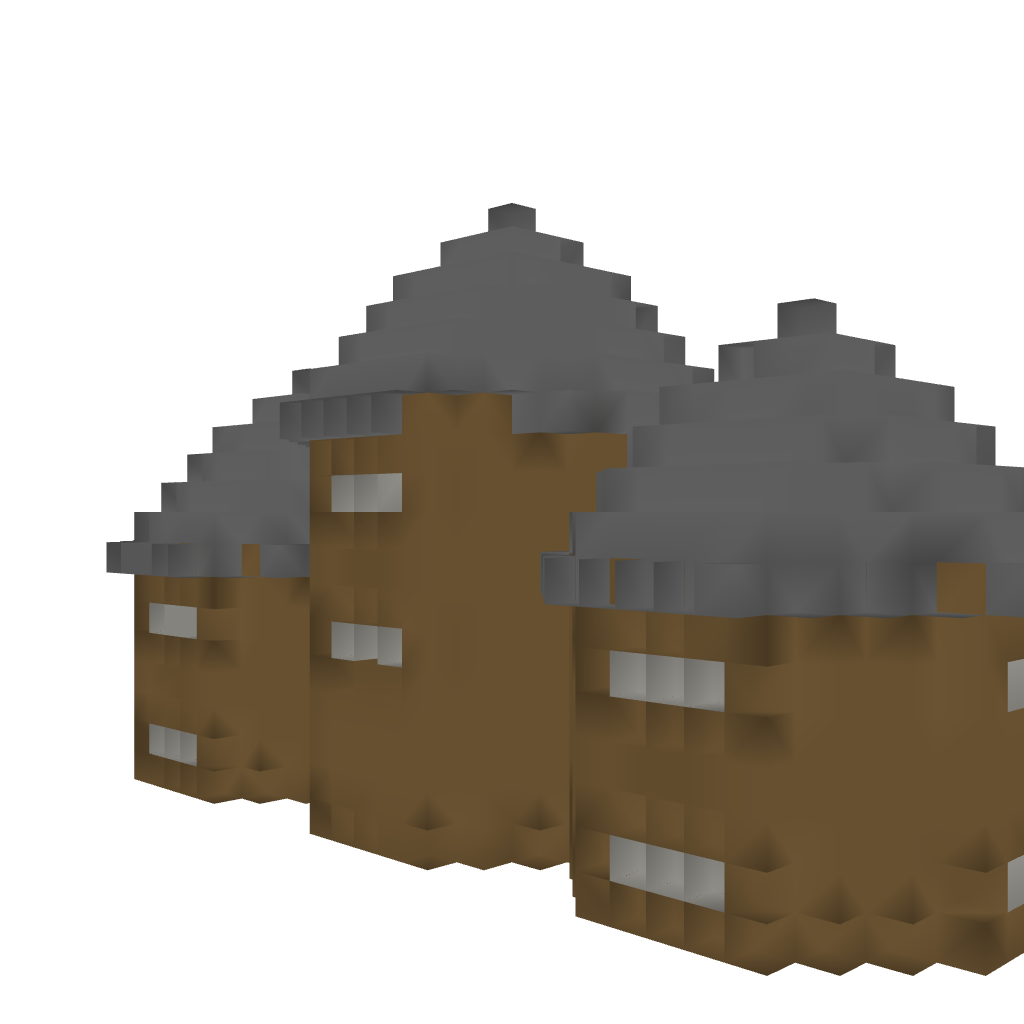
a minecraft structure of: A Treehouse